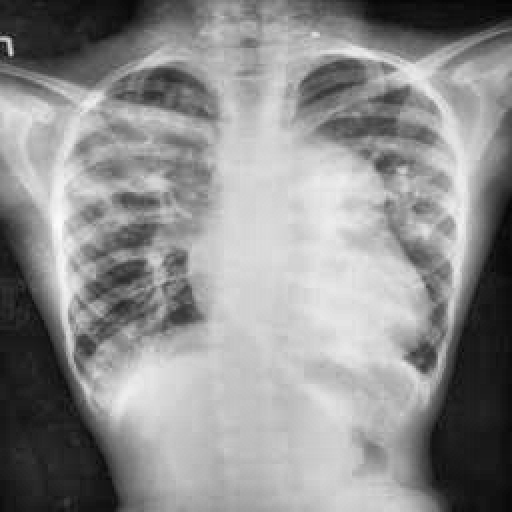
Finding: TUBERCULOSIS